Field crop: maize
Growth stage: 2
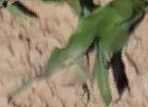
Species: maize